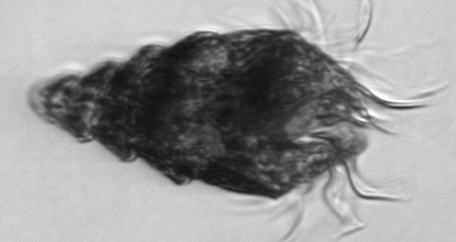
Label: Laboea_strobila